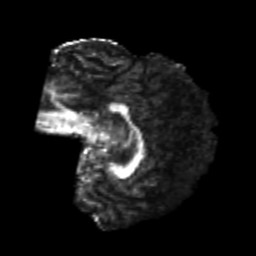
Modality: FA
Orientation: sagittal
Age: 21
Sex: male
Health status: healthy
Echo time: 0.074 s